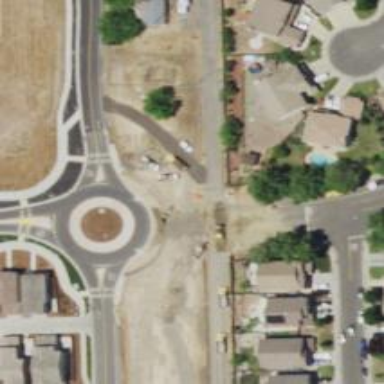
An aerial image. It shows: Roundabout on residential road.